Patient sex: M
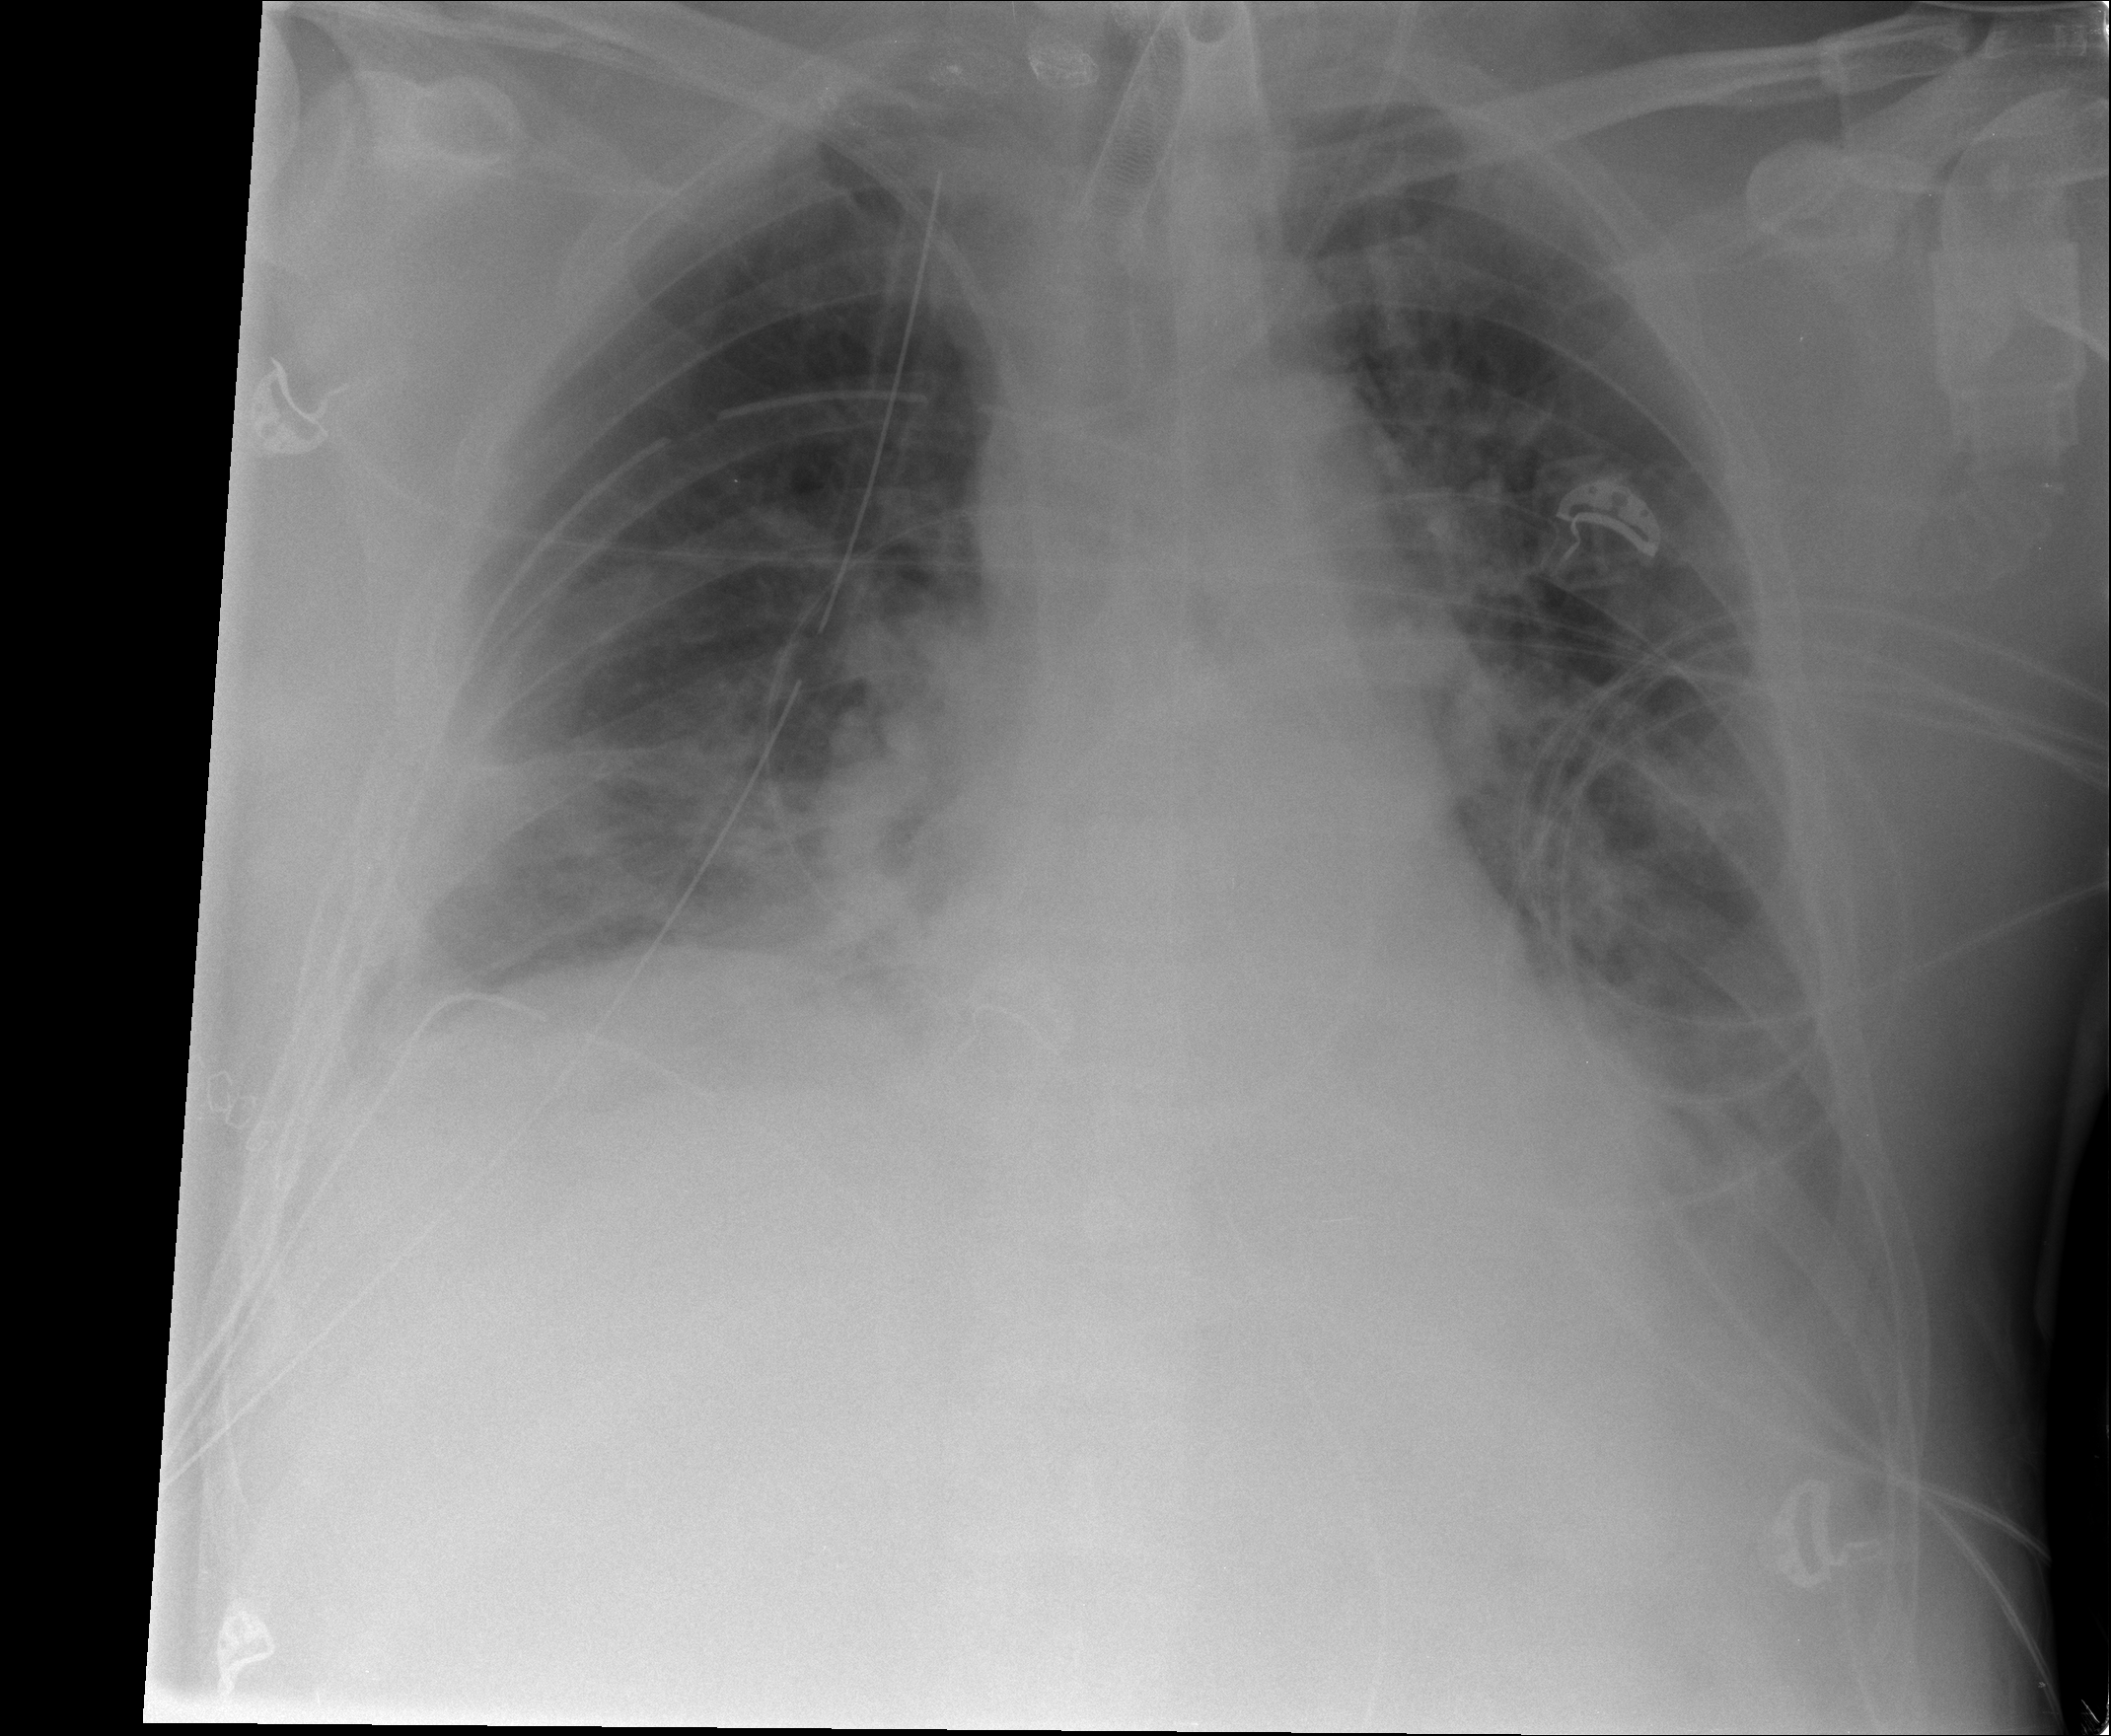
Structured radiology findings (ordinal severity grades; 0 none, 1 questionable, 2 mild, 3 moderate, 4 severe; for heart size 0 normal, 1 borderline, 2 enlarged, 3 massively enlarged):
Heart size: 0
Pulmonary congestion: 0
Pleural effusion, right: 2
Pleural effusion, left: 2
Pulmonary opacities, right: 2
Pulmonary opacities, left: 0
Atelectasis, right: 2
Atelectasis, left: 2